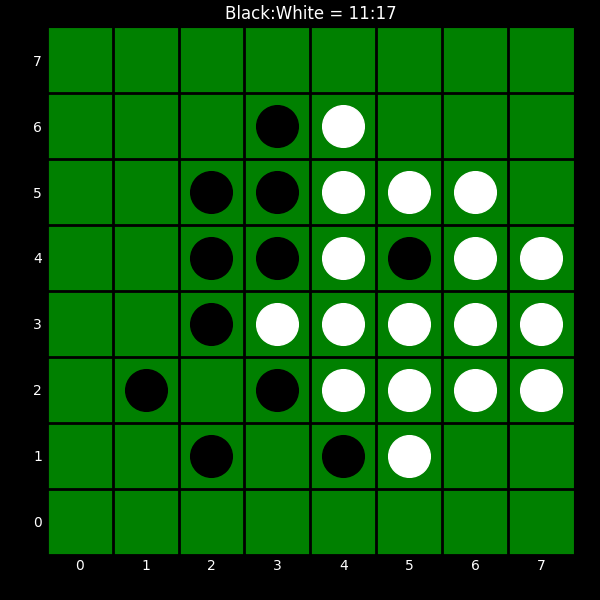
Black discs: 11
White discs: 17